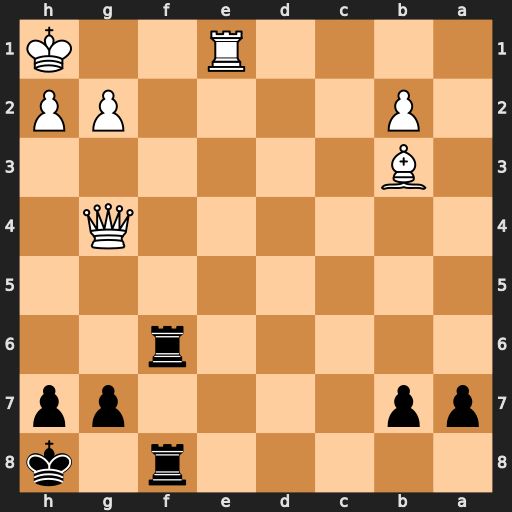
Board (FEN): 5r1k/pp4pp/5r2/8/6Q1/1B6/1P4PP/4R2K
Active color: b
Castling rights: -
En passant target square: -
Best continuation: Rf1+ Rxf1 Rxf1#